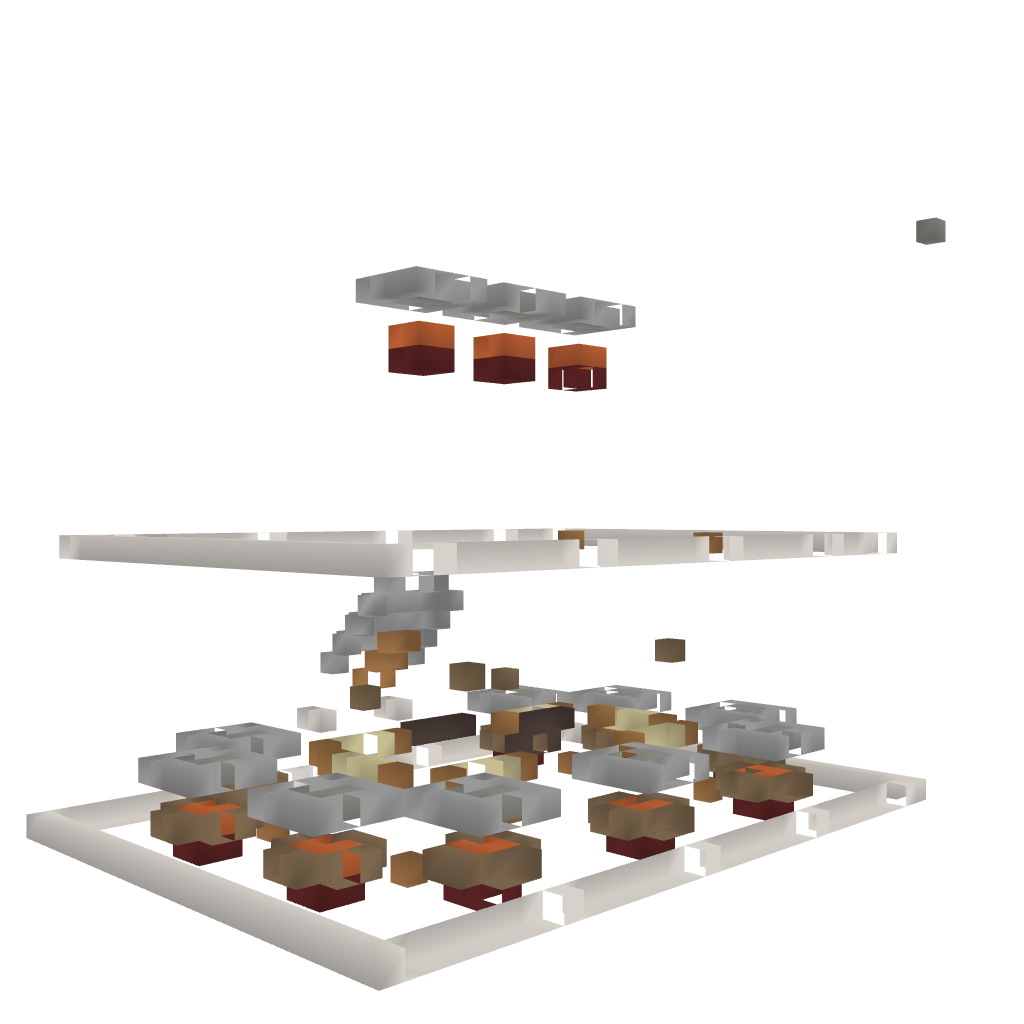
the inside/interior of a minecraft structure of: Templo